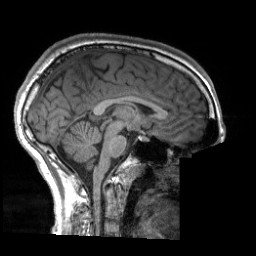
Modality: T1w
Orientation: sagittal